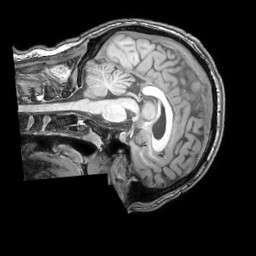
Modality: T1w
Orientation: sagittal
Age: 25
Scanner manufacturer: philips
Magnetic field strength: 3 T
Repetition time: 0.007 s
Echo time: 0.003501 s